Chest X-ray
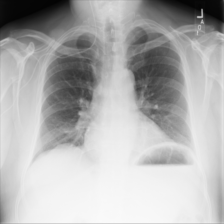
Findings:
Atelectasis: negative
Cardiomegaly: negative
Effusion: negative
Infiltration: negative
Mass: negative
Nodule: negative
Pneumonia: negative
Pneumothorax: negative
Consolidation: negative
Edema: negative
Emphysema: negative
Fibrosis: negative
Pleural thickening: negative
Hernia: negative